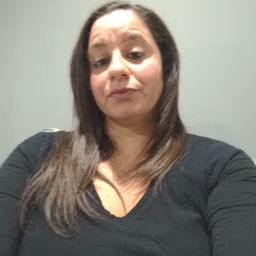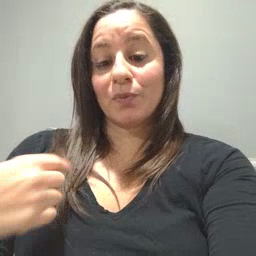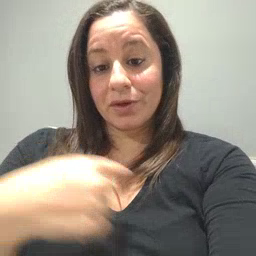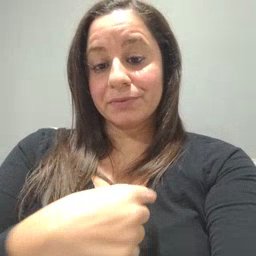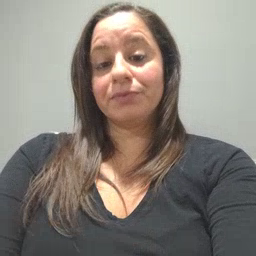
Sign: weus